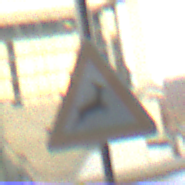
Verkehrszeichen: WildwechselLinks
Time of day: SunriseSunset
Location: Outdoor (Urban)
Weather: PartlyCloudy
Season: NotSpecified
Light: Natural